Question: I have a Kendo TreeList with its datasource defined as
'''
var ds = new kendo.data.TreeListDataSource({
transport: {
read: {
url: "/Home/Read/",
type: "POST",
dataType: "json"
}},
schema:...
}
'''
My controller's read method is:
'''
[HttpPost]
public string Read()
{
log.Info("Start read()");
var vm = vmHelper.GetClientOrgListViewModel();
var json = new JavaScriptSerializer().Serialize(vm.FacilityList);
log.DebugFormat("json read returned: {0}", json);
return json;
}
'''
Everything works great as long as I run locally through VS but once I deploy to our staging server, the Read() transport code never gets executed. I get a 500 error. Pressing F-12 to view the requests in IE shows a 500 error

Any ideas or suggestions on why it works locally but not on the server and how to resolve this issue?
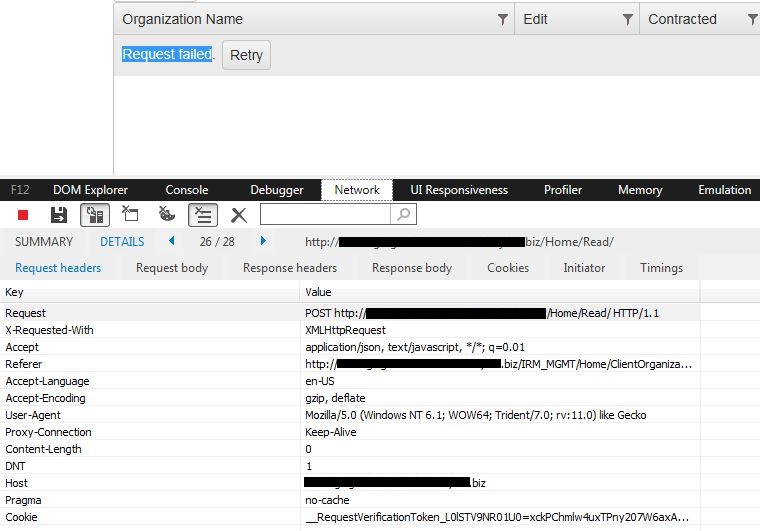
Answer: Try building your URL using '@Url.Action("Read", "Home")'
'''
var ds = new kendo.data.TreeListDataSource({
transport: {
read: {
url: '@Url.Action("Read", "Home")',
type: "POST",
dataType: "json"
}},
schema:...
}
'''
If your javascript code is in a javascript file you won't be able to use the razor helpers. What I do in that case is add it to a list of URL's I keep in my layout file. Like this:
'''
<script type="text/javascript">
var Configuration;
(function (Configuration) {
var urls = {
Read: '@Url.Action("Read", "Home")'
}
Configuration.url = urls;
})(Configuration || (Configuration = {}));
</script>
'''
Then just use it as:
'''
transport: {
read: {
url: Configuration.url.Read
}
}
'''